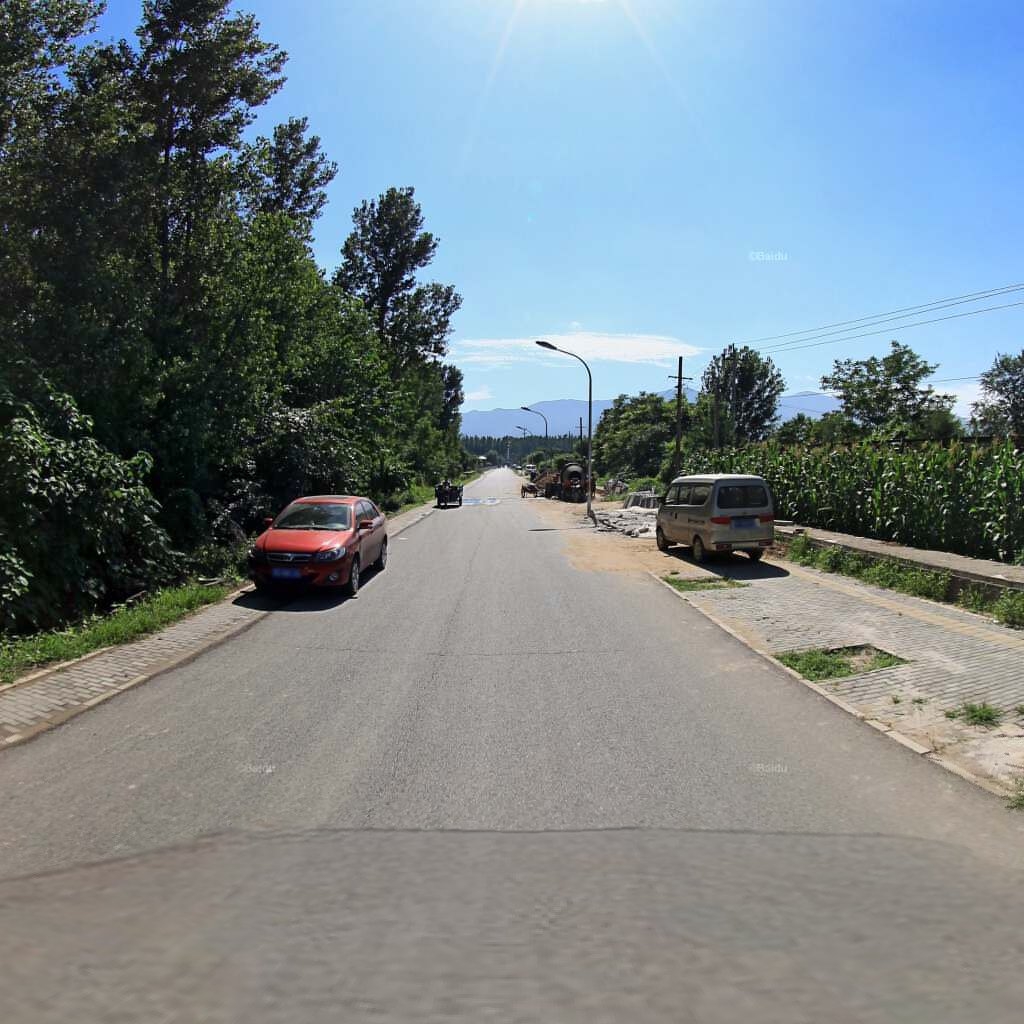
Region: Haidian
Road damage annotations: transverse crack, longitudinal crack